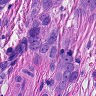
Metastatic tissue present: yes